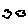
Label: cloud